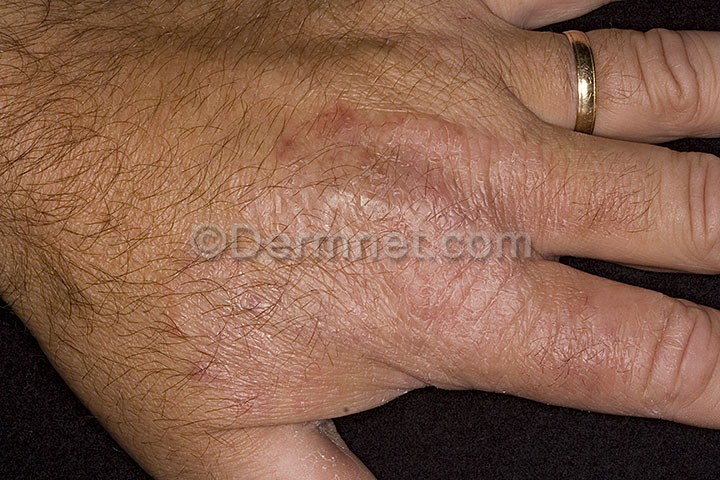
Disease: Tinea Ringworm Candidiasis and other Fungal Infections